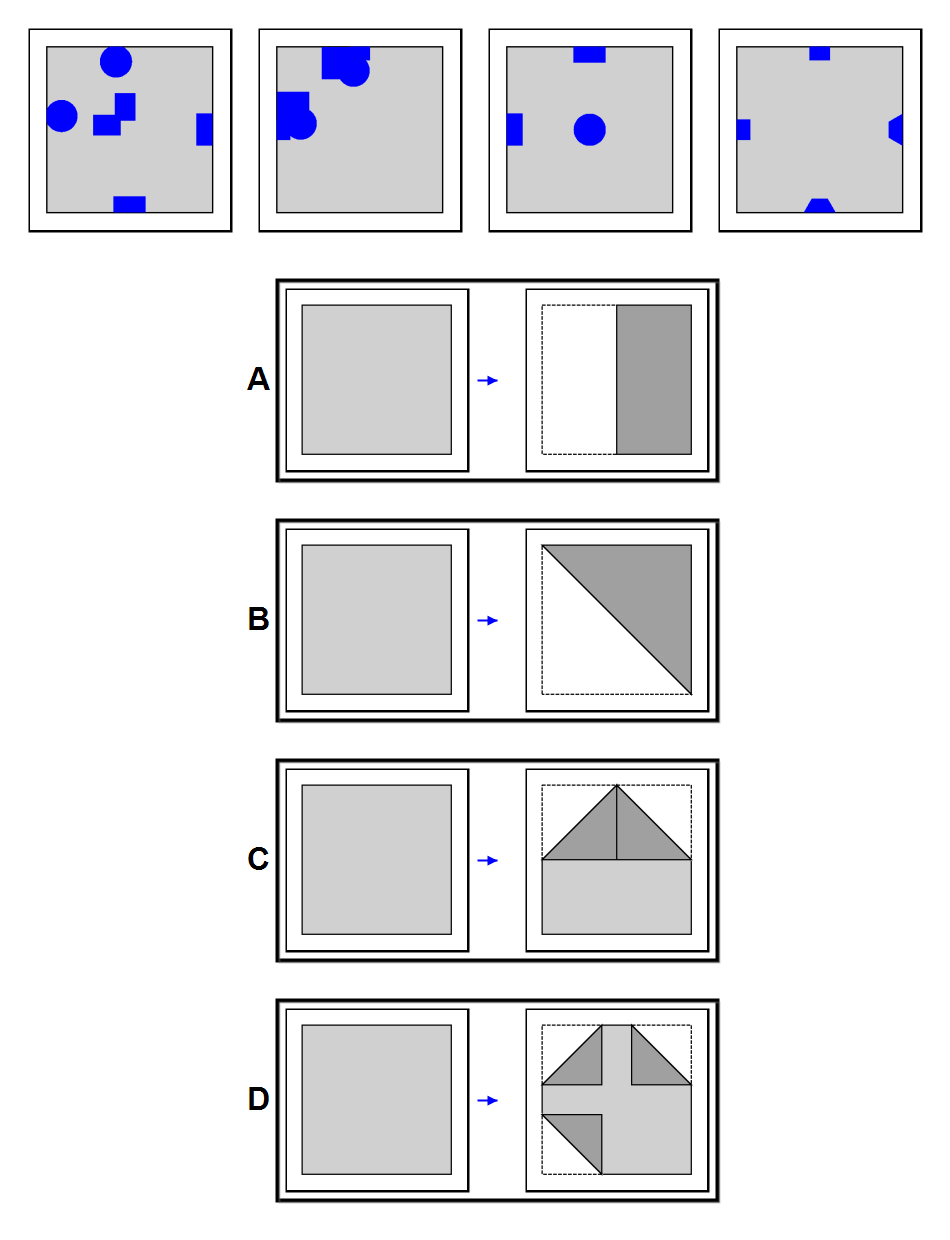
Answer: B